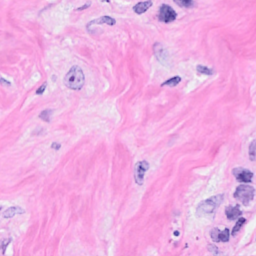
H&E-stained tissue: Breast